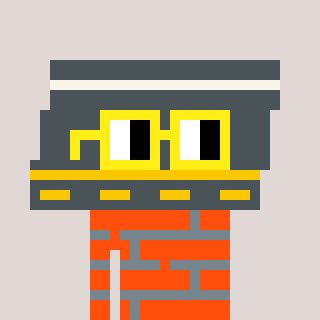
a pixel art character with square yellow glasses, a road-shaped head and a orange-colored body on a warm background